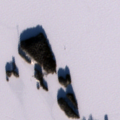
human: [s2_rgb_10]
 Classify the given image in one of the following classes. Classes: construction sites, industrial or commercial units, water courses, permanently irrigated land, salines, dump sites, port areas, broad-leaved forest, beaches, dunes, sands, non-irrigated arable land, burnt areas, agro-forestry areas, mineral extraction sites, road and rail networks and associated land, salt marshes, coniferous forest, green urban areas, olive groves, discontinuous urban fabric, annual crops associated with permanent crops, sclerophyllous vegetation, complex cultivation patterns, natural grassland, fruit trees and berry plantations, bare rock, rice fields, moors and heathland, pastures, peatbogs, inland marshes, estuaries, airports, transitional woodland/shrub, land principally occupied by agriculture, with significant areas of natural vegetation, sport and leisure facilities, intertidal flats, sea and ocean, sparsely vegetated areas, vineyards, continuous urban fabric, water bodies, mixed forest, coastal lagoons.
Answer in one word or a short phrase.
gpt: water bodies